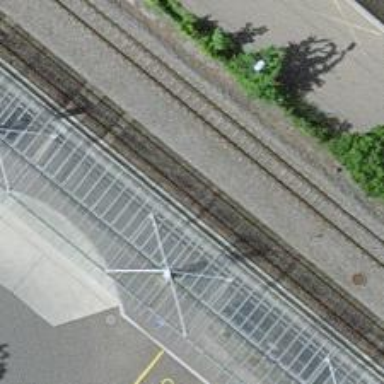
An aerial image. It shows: Light rail stop with public transport stop position along the railway.